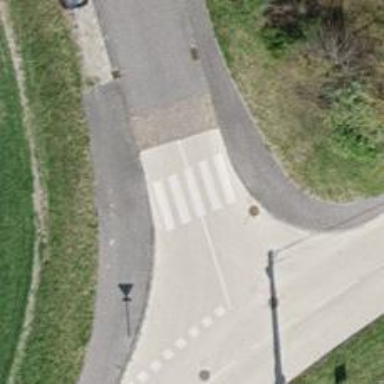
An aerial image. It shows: Marked zebra crossing on the road.